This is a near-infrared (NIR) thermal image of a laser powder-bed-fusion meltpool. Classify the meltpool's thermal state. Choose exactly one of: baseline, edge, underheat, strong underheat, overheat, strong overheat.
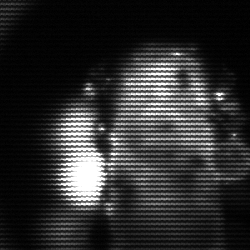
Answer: strong underheat